Question: Given an expression, how do I find (after simplifications if needed) if the expression contains the complex number 'I' which is the square root of -1?
In Maple, this is done using the check 'has(expression,I)'; see its <URL>.
In Mathematica, this is done using the check 'If<URL>
But I am not sure how to do similar thing in SymPy.
Using 'expression.is_complex' does not return 'True' even if 'I' in the expression. Also since real is subset of complex, this is not a correct test anyway.
I need to check for an explicit 'I' that shows up in the expression anywhere (after simplification).
Here is an example: I am using SymPy 1.5.
'''
from sympy import *
from sympy.abc import z
ex1=(-(((1 + 3*I) + sqrt(2))*cos(z/2)) + ((1 + I) - I*sqrt(2))*sin(z/2))/(((1 + I) + sqrt(2))*cos(z/2) + I*((-1 -I) + sqrt(2))*sin(z/2))
print(ex1.is_complex)
#None
print(simplify(ex1).is_complex)
#None
'''
This is in Maple, for reference:
'''
restart;
result:=(-(((1 + 3*I) + sqrt(2))*cos(z/2)) + ((1 + I) - I*sqrt(2))*sin(z/2))/(((1 + I) + sqrt(2))*cos(z/2) + I*((-1 -I) + sqrt(2))*sin(z/2));
has(simplify(result),I)
'''
Which gives

How to do the above in SymPy?
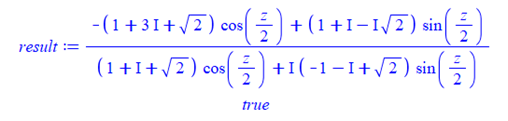
Answer: 'has' checks whether an expression contains some subexpression, such as 'I':
'''
ex1.has(I) # True
sin(z).has(I) # False
(sin(z)+I).has(I) # True
'''
Note that this does not take into account simplifications that might get rid of the 'I'.
As for checks like 'is_complex', they consider all possible values of the input variable and return 'None' if there is no clear answer (or if SymPy does not see a relevant simplification). Also, in your case, you want to use 'is_real' (since real numbers are also complex in SymPy's sense, as you noted). For illustration, consider the following:
'''
z = Symbol("z")
(z+1).is_real # None
(z+I).is_real # None
z = Symbol("z", real=True)
(z+1).is_real # True
(z+I).is_real # False
'''